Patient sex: M
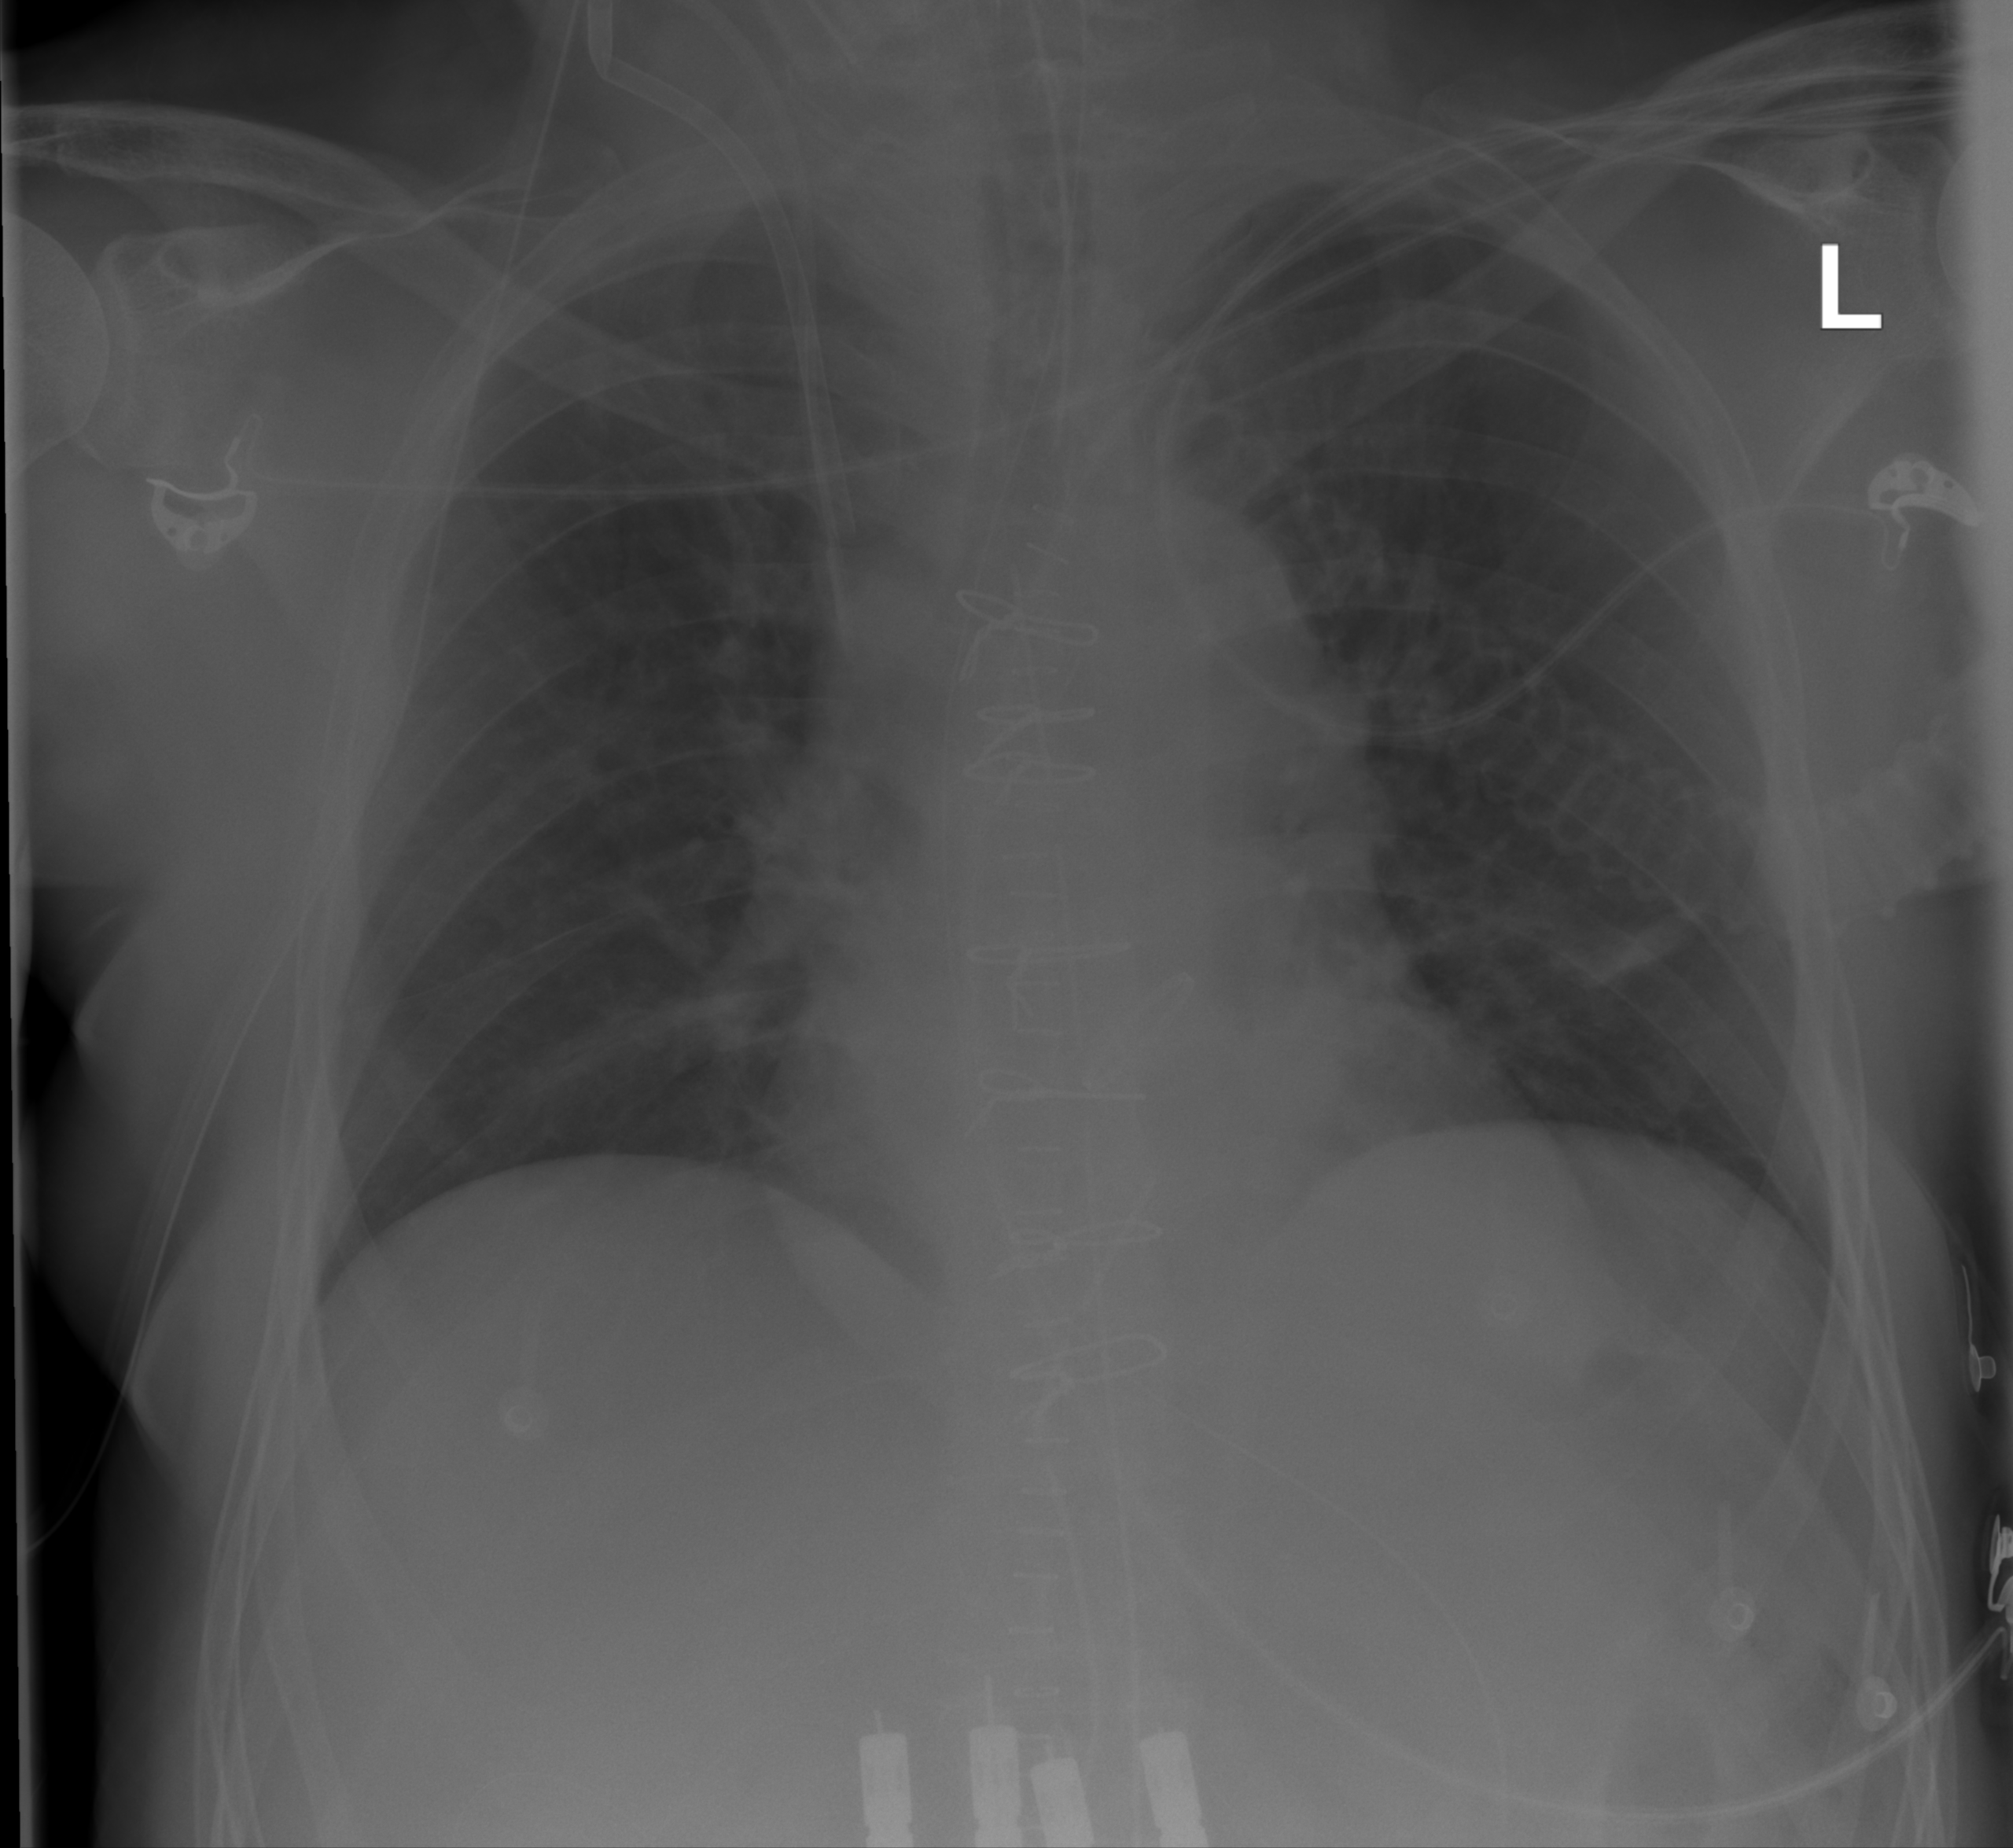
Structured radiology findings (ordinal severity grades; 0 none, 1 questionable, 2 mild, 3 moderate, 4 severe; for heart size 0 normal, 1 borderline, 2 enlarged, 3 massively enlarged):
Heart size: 0
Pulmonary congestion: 2
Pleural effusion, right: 0
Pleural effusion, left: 0
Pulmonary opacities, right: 0
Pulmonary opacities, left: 0
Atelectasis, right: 0
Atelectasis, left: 0